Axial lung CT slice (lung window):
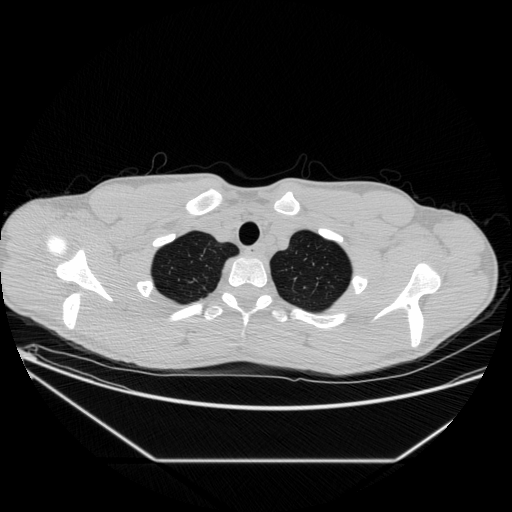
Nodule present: no